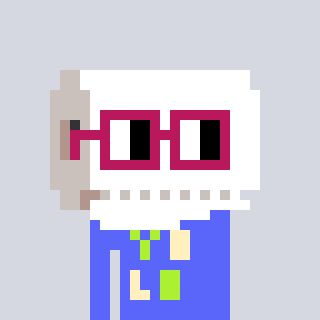
a pixel art character with square dark red glasses, a toiletpaper-full-shaped head and a purple-colored body on a cool background